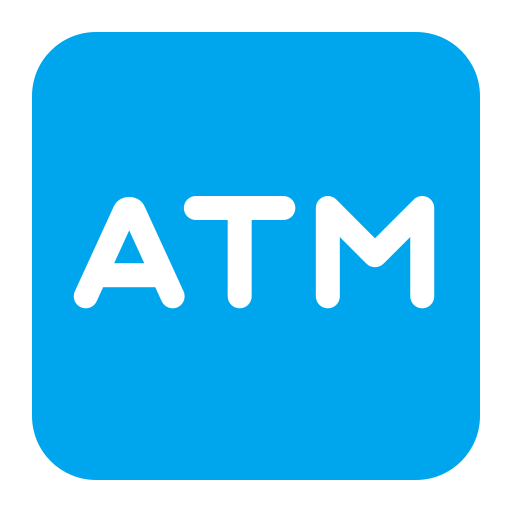
atm sign flat